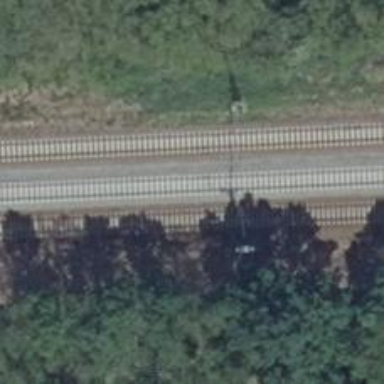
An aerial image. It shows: Railway track with contact lines for electrification.